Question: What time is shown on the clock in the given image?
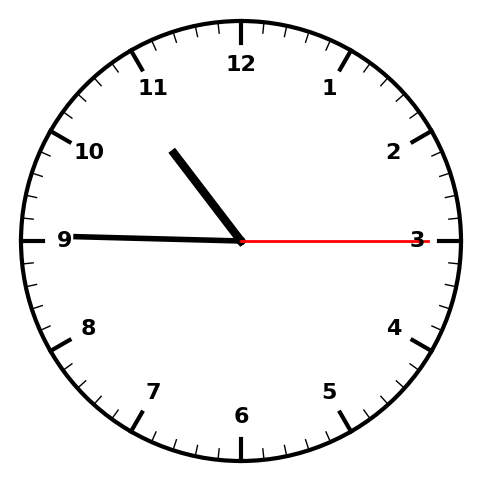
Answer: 10:45:15